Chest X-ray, PA view. Patient: 13 years old, sex M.
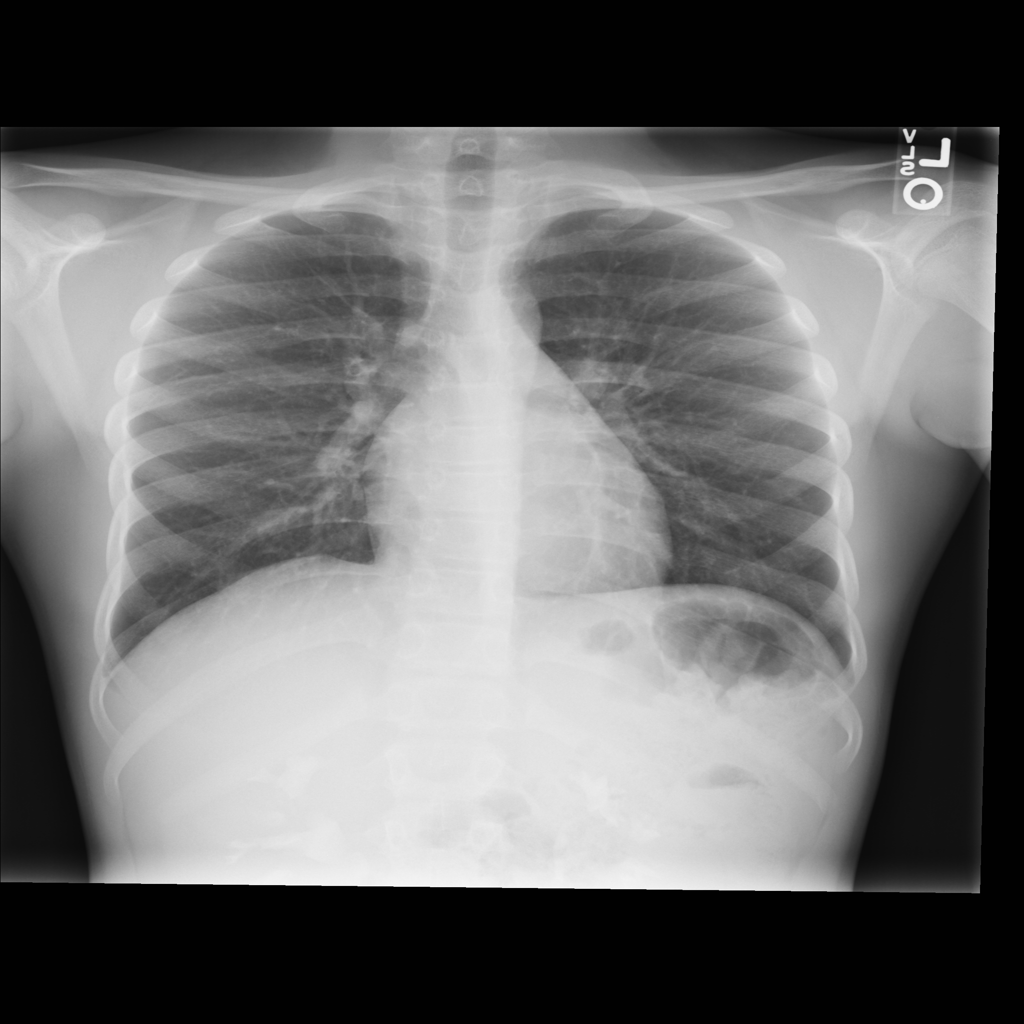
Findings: No Finding